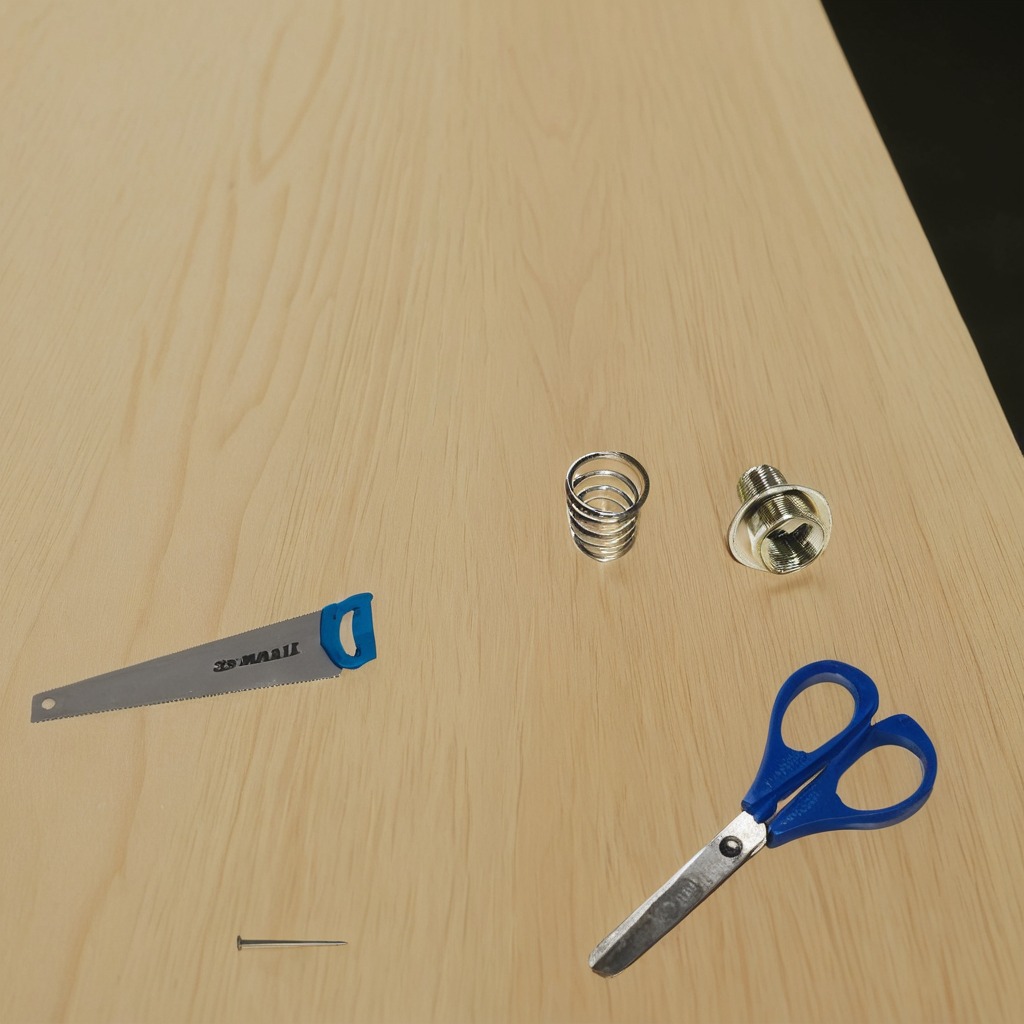
A metal machine screw, an iron nail, a coiled metal spring, a handheld metal saw, and a pair of scissors are lying on the plywood surface in a paint workshop.